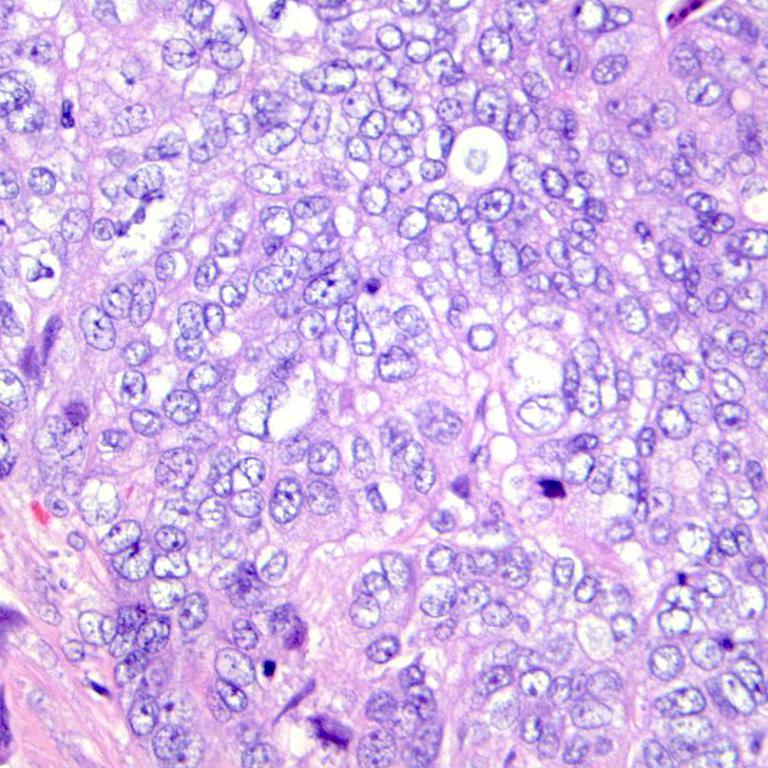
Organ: colon
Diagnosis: adenocarcinomas